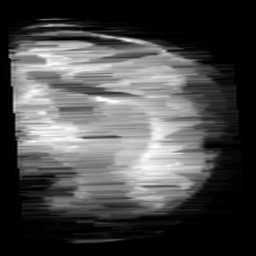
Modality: minIP
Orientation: sagittal
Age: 9
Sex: male
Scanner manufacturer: siemens
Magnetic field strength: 3 T
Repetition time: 0.027 s
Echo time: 0.02 s